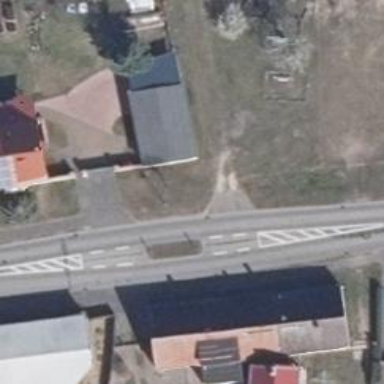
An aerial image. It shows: Traffic calming island.